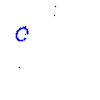
Particle: kaon